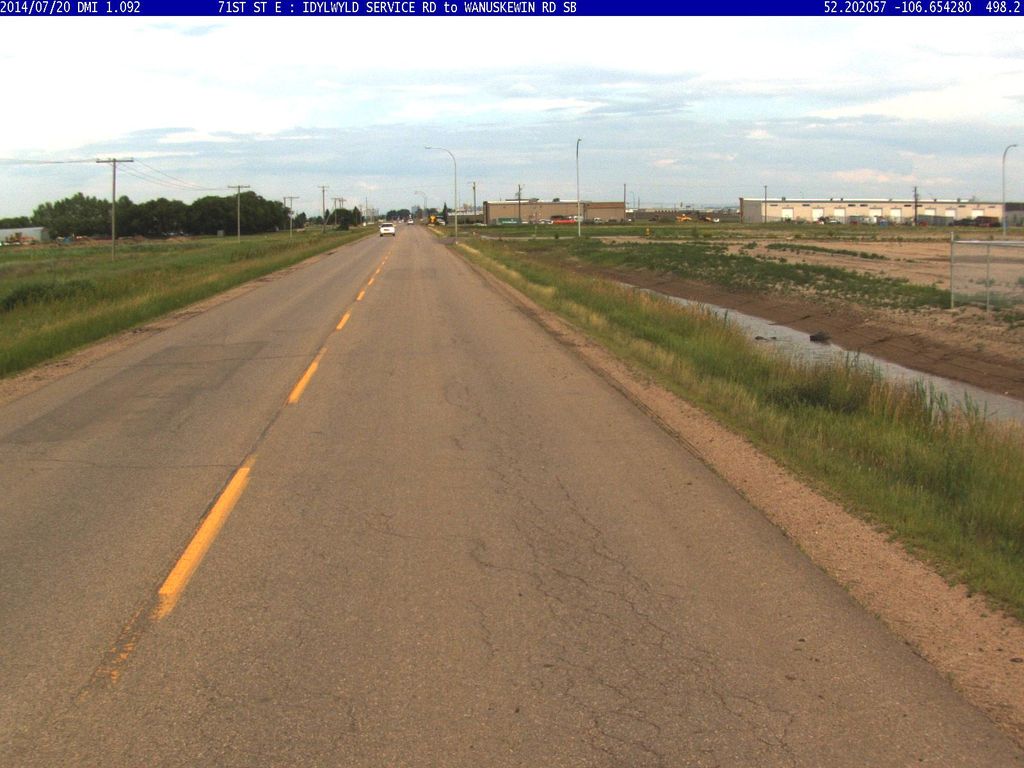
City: saskatoon